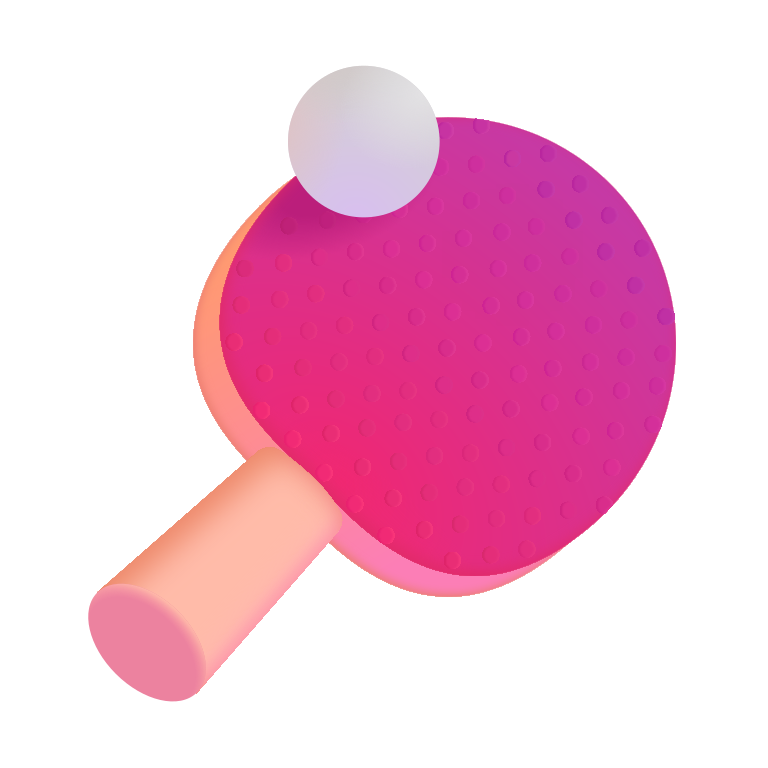
ping pong color